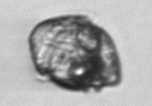
Label: Proterythropsis